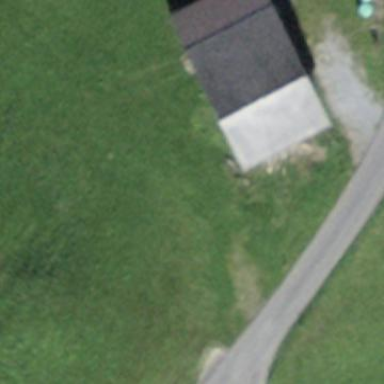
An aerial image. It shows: Barn.